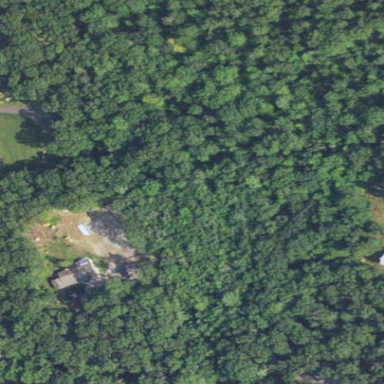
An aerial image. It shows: Mixed leaf woodland.